Question: I have a code like that:
'''
<ListBox Height="522" HorizontalAlignment="Left" Margin="20,162,0,0" Name="listBox1" VerticalAlignment="Top" Width="448" >
<ListBox.ItemTemplate>
<DataTemplate>
<StackPanel Orientation="Horizontal" Height="132">
<Image Source="{Binding IconSource}" Height="48" Width="48" VerticalAlignment="Top" Margin="0,10,8,0"/>
<StackPanel Width="370">
<TextBlock Text="{Binding Text}" FontSize="36" VerticalAlignment="Top" Margin="0,20,20,0" Width="380" Height="Auto"/>
</StackPanel>
</StackPanel>
</DataTemplate>
</ListBox.ItemTemplate>
</ListBox>
'''
In Listbox i have 2 for-loop elements - image (icon) and text.
I need to fill the background of a particular image, but I do not know how to do it. In other words:

sorry for little stupid question and thanks for answers.
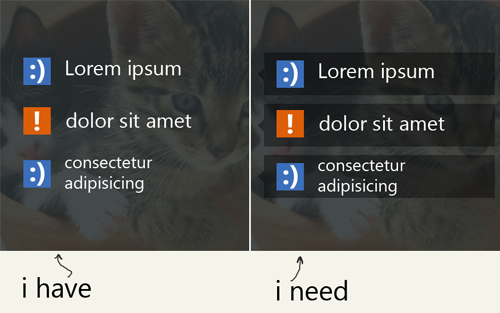
Answer: If I understand your problem correctly, you just need to add a background to the 'StackPanel'. Change the color and opacity properties until you get the effect that you want.
'''
<ListBox Height="522" HorizontalAlignment="Left" Margin="20,162,0,0" Name="listBox1" VerticalAlignment="Top" Width="448" >
<ListBox.ItemTemplate>
<DataTemplate>
<StackPanel Orientation="Horizontal" Height="132" Padding>
<StackPanel.Background>
<SolidColorBrush Color="Black" Opacity="0.4" />
</StackPanel.Background>
<Image Source="{Binding IconSource}" Height="48" Width="48" VerticalAlignment="Top" Margin="0,10,8,0"/>
<StackPanel Width="370">
<TextBlock Text="{Binding Text}" FontSize="36" VerticalAlignment="Top" Margin="0,20,20,0" Width="380" Height="Auto"/>
</StackPanel>
</StackPanel>
</DataTemplate>
</ListBox.ItemTemplate>
</ListBox>
'''